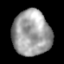
Tissue: lung
Cell type: Epithelial cells
Senescence score: 0.203
Nuclear area (px): 1700
Mean DAPI intensity: 158.642